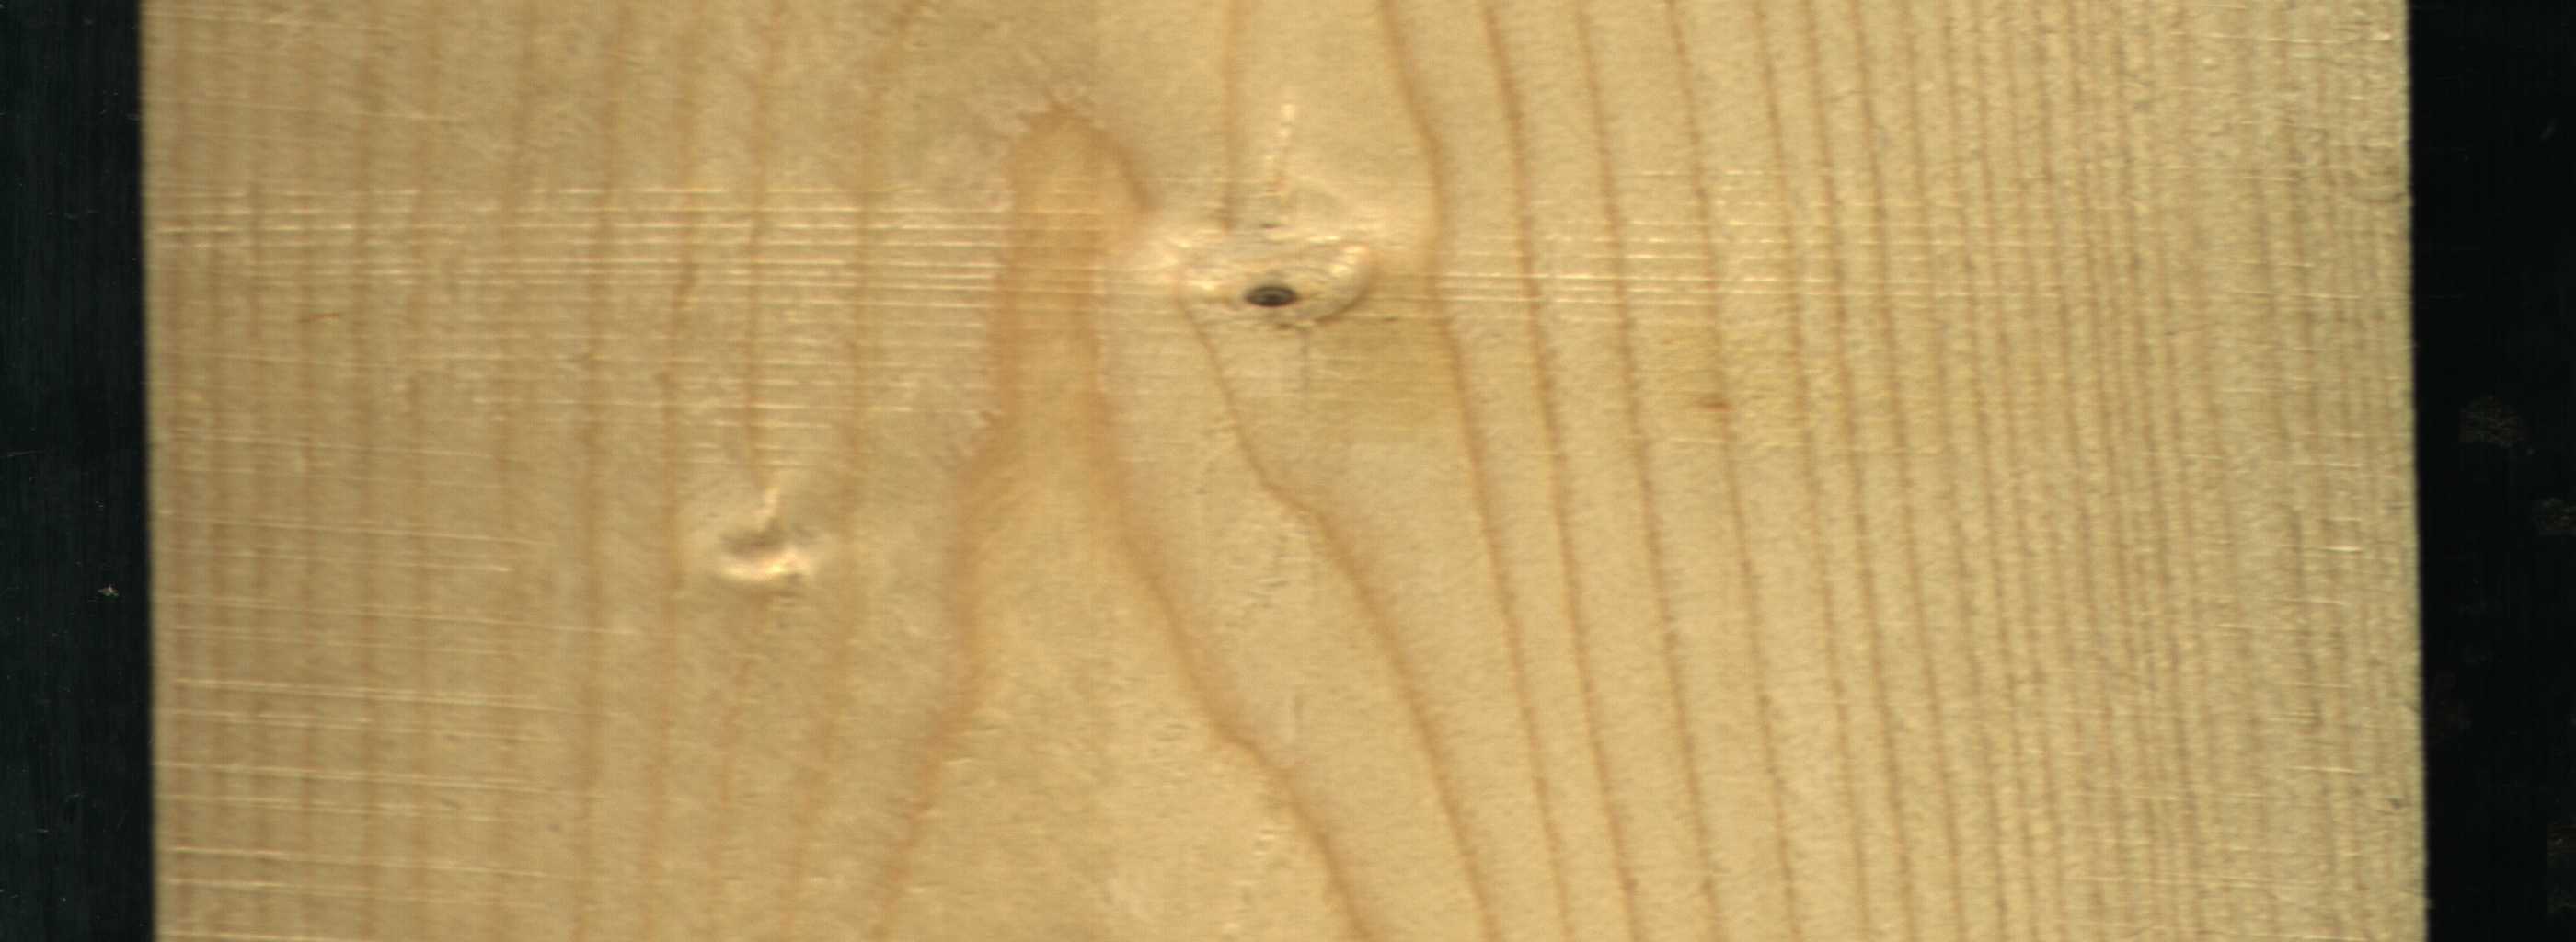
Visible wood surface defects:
Live_Knot